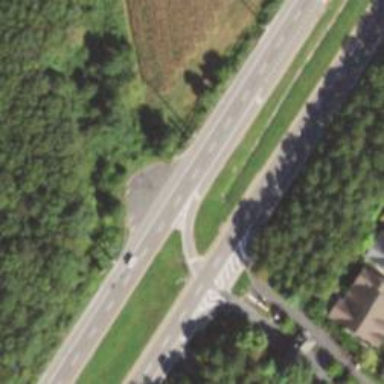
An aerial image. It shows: Trunk link highway.